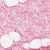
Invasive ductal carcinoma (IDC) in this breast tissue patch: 0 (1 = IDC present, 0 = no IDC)